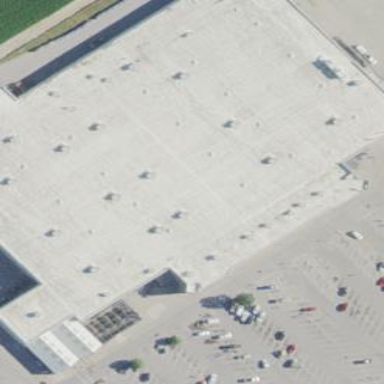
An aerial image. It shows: Supermarket building.